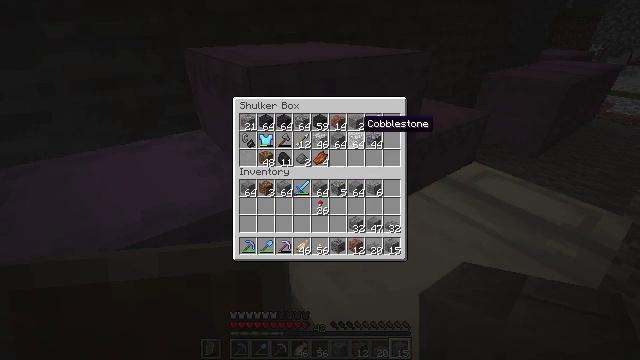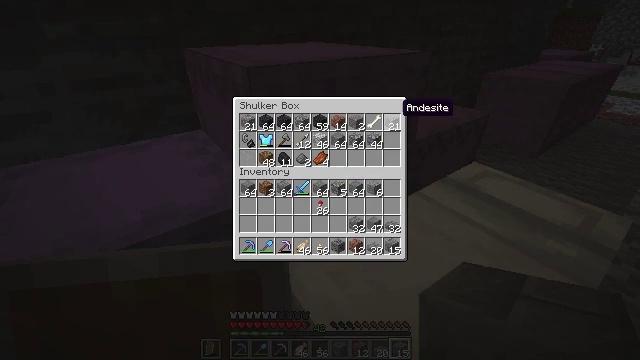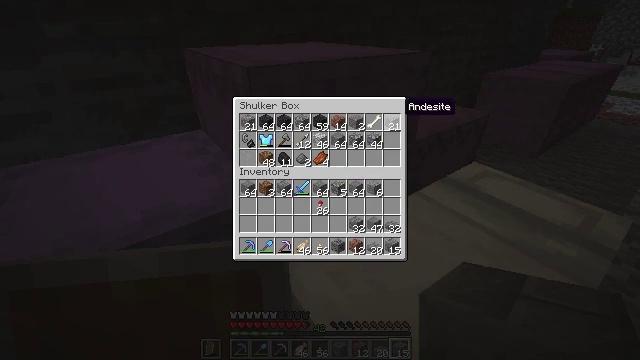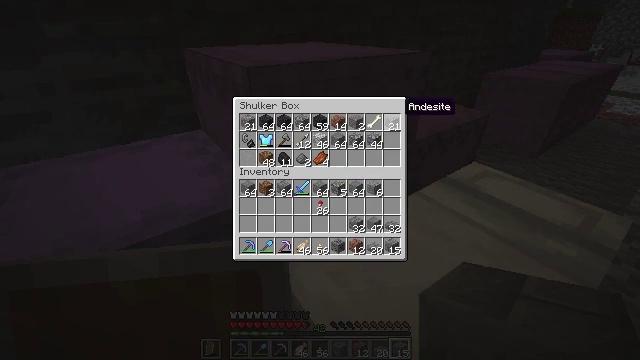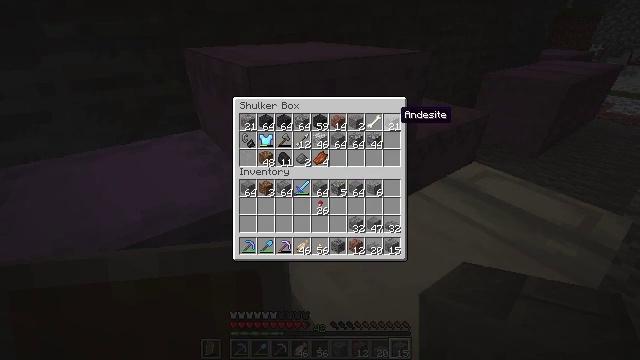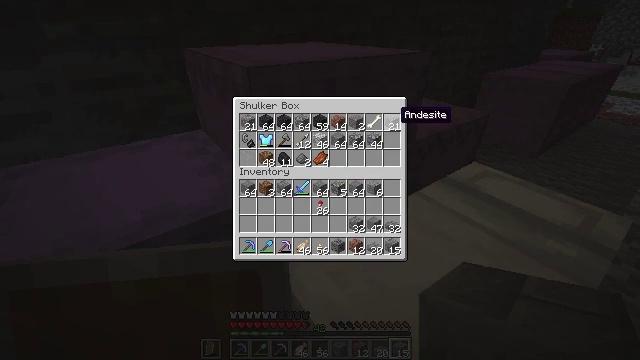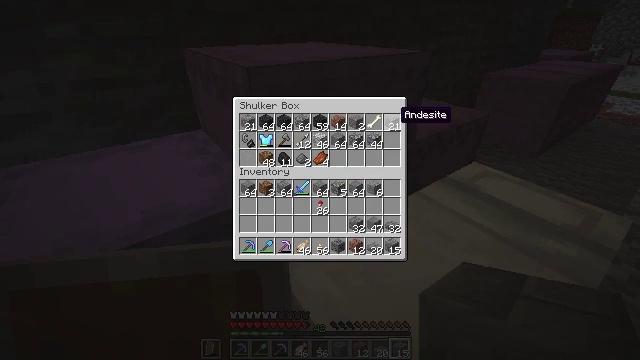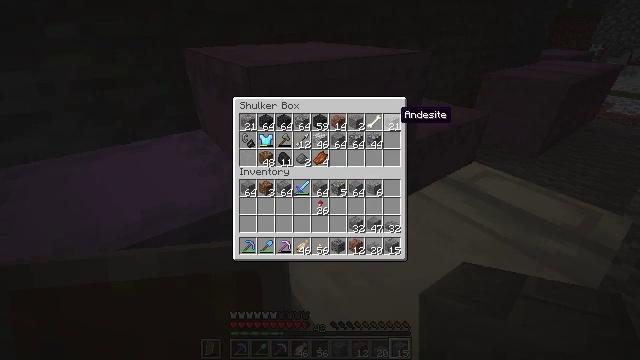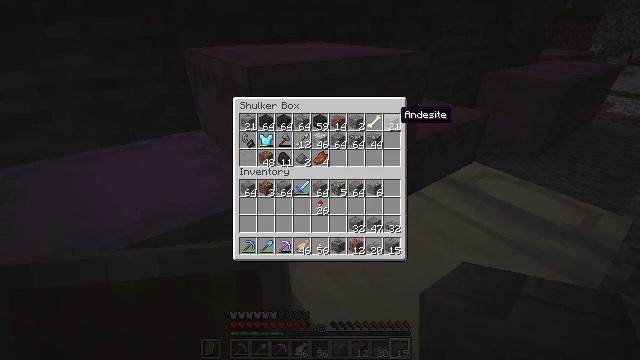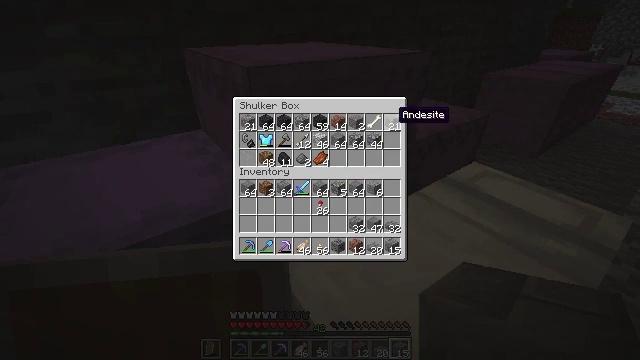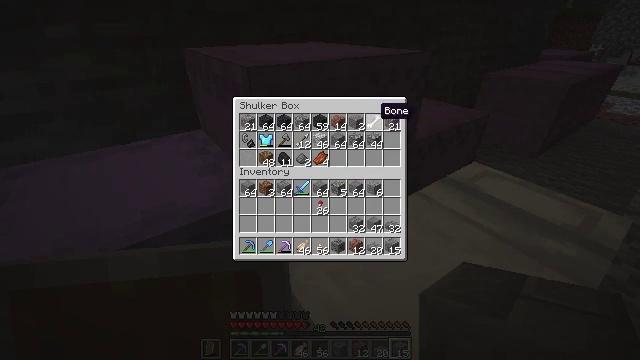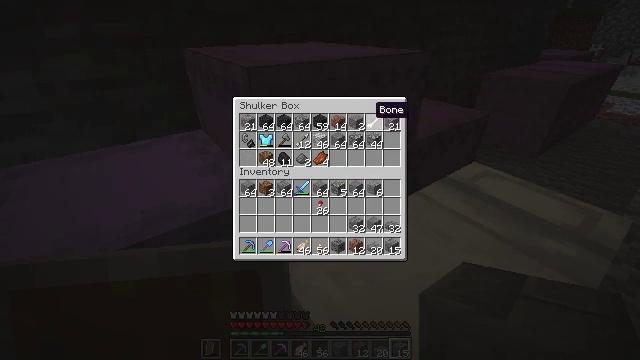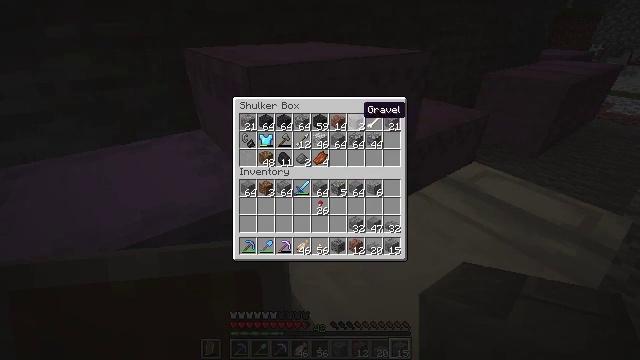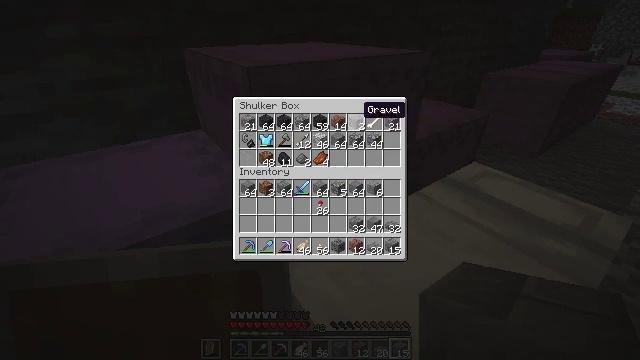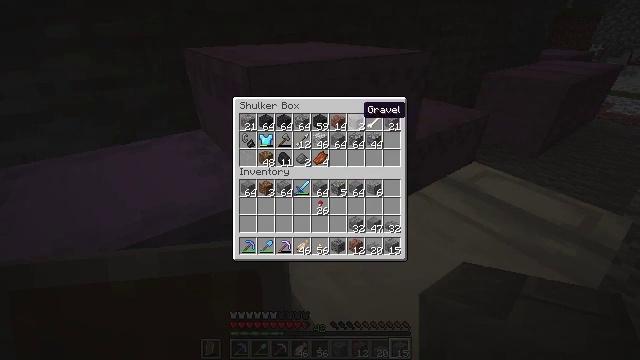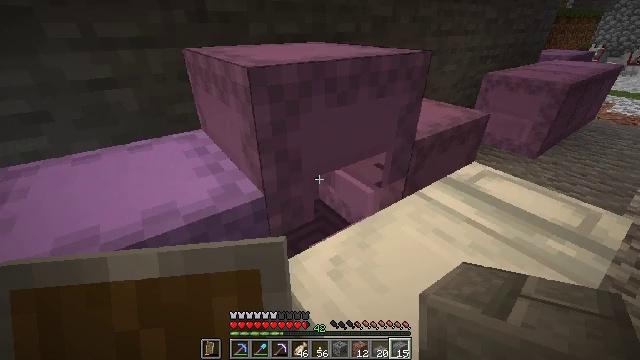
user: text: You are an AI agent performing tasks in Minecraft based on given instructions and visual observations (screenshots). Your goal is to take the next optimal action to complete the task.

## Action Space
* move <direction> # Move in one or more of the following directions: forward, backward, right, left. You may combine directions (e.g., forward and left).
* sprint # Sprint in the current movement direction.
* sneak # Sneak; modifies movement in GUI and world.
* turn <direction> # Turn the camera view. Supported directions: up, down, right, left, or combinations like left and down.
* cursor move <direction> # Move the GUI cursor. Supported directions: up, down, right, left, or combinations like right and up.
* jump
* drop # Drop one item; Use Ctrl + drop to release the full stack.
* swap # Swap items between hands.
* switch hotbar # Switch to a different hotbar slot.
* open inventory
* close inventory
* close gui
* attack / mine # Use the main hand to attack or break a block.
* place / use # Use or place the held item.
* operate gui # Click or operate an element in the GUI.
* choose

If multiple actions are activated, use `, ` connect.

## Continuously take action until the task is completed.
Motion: motion action
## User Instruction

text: Use the crafting table to craft stone bricks from stone.
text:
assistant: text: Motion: sneak, cursor move right and up
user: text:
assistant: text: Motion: sneak
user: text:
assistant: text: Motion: sneak
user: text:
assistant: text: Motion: sneak, cursor move down
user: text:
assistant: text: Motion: sneak
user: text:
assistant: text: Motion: sneak
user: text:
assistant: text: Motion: sneak
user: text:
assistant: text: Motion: sneak
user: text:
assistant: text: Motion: sneak
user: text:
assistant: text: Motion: sneak, cursor move left
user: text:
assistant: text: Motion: sneak
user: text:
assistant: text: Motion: sneak, cursor move left
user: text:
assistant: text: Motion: sneak
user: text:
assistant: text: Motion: sneak
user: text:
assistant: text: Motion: sneak
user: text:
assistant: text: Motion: close gui
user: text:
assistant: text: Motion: no_op
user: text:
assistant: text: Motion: turn right
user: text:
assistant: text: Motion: move right, turn right
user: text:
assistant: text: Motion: move forward and move right
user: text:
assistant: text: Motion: move forward and move right
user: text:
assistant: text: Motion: move forward and move right
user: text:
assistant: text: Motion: move forward and move right, turn left
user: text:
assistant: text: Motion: move forward and move right
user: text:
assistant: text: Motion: move forward and move right, turn left and down
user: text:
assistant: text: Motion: turn left and down
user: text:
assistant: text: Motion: turn left and down
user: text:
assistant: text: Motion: turn left
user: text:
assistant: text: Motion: use / place
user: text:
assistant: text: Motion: use / place